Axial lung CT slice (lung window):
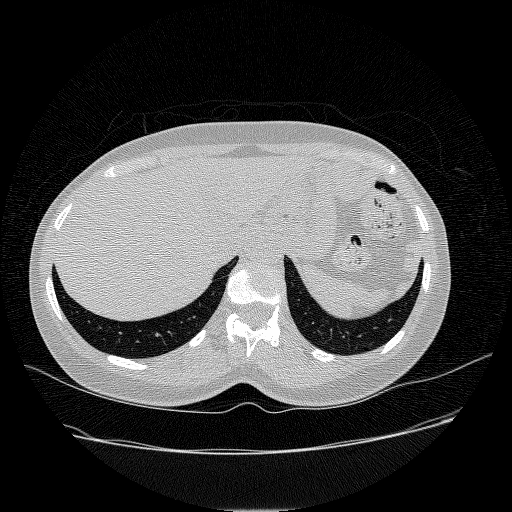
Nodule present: no